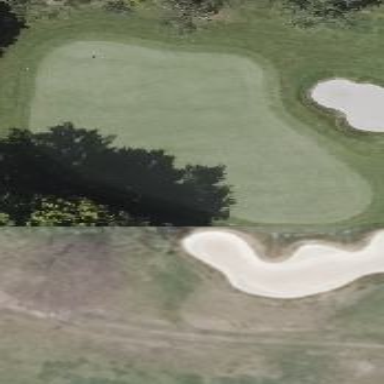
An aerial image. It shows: Golf green.